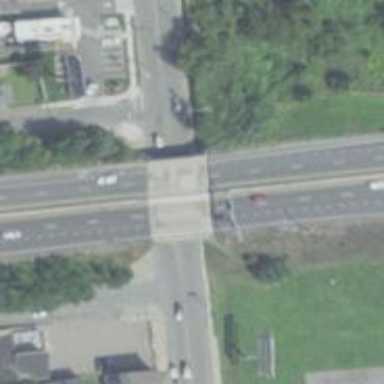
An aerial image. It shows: Asphalt bridge on motorway.